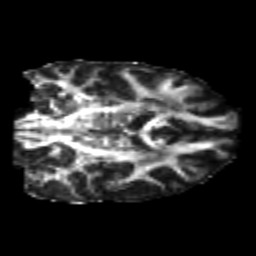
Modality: FA
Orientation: coronal
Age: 24
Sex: female
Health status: healthy
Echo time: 0.074 s